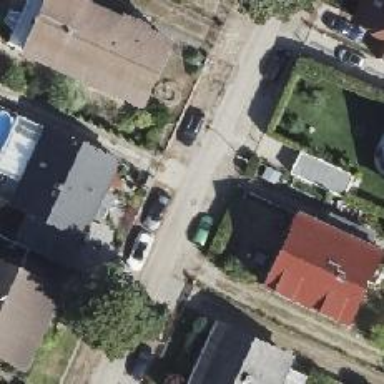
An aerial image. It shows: Residential road.